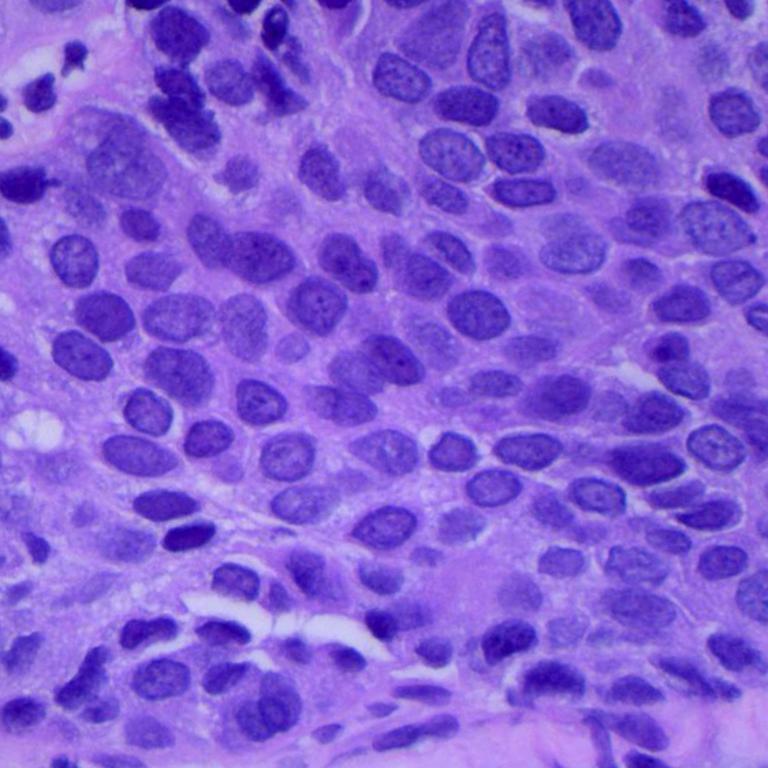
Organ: lung
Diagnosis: squamous carcinomas